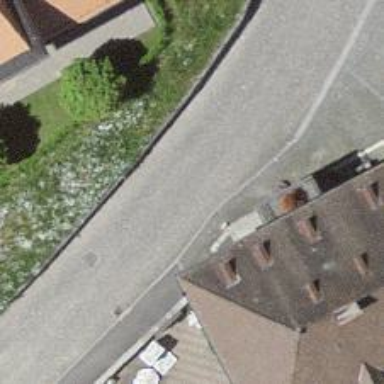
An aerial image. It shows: Residential road with sett surface.